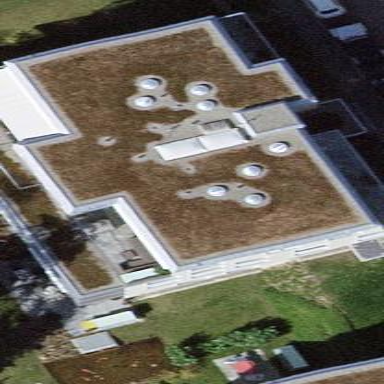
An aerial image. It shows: Building part with flat roof.